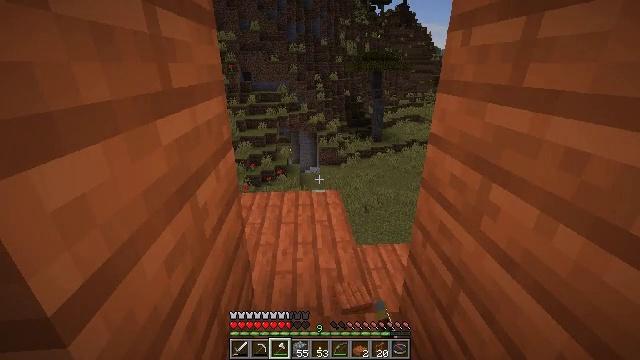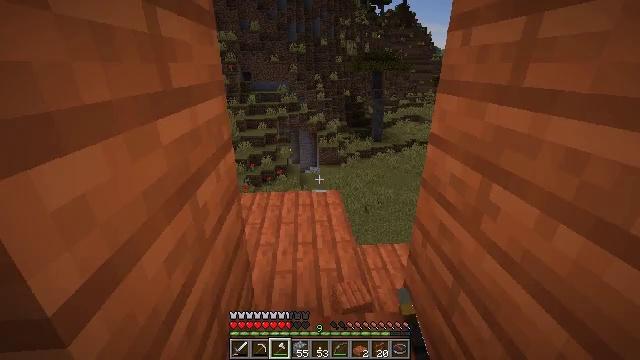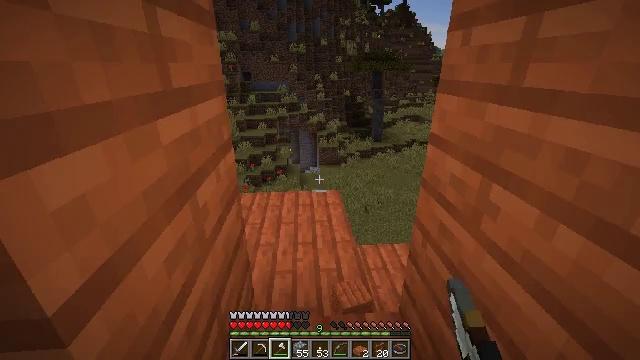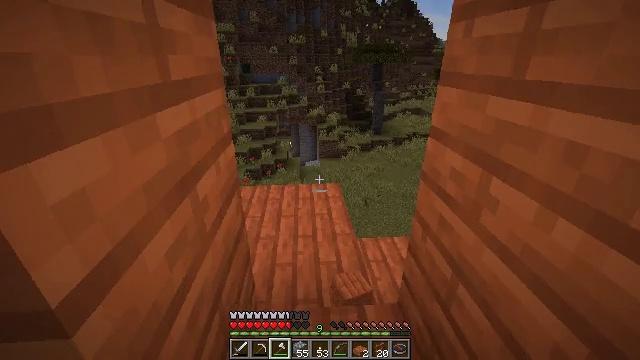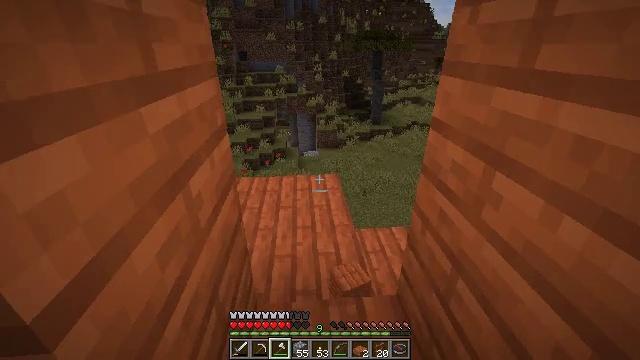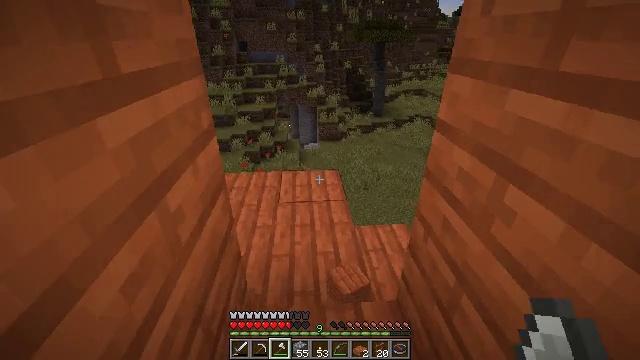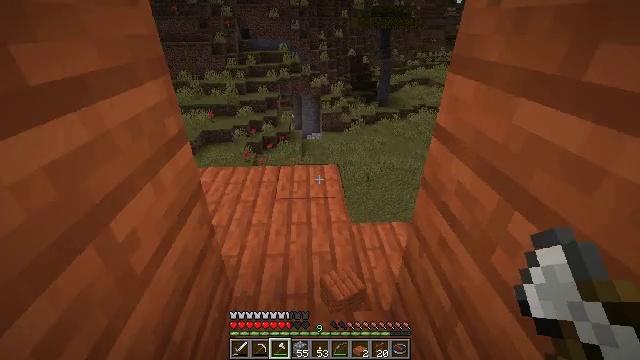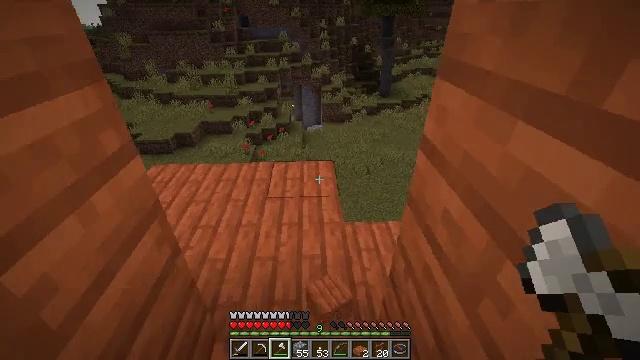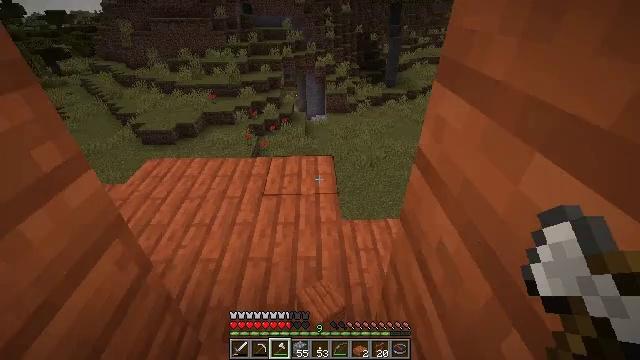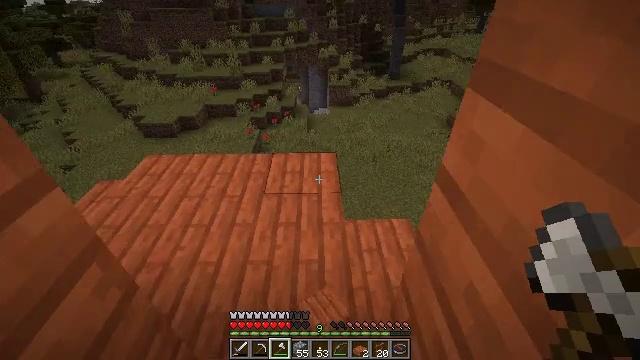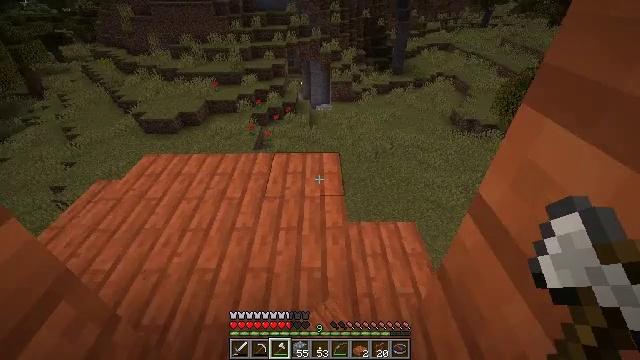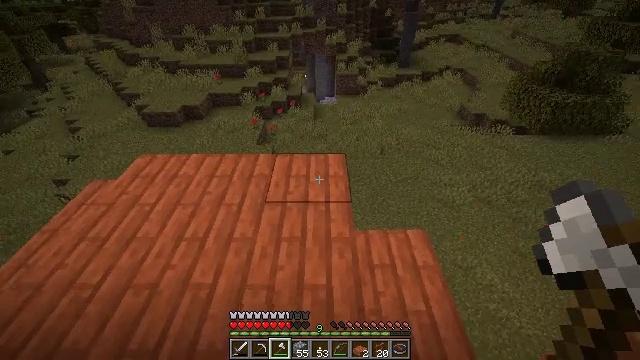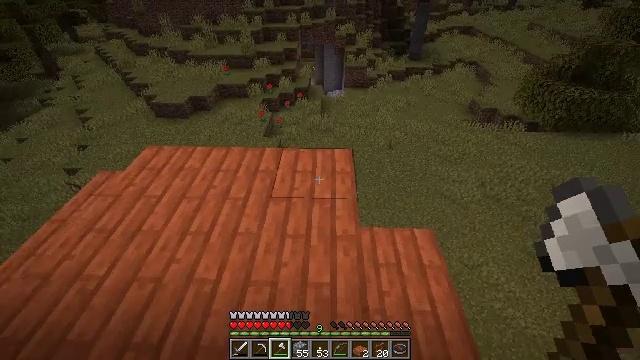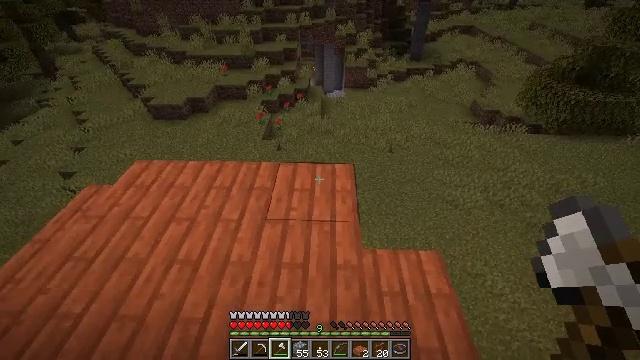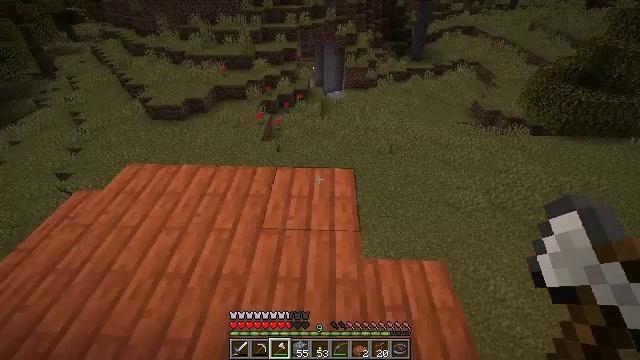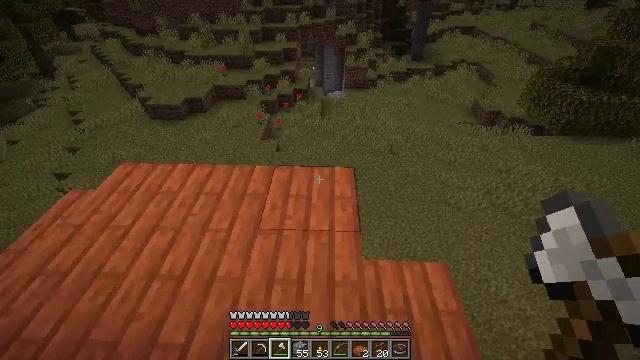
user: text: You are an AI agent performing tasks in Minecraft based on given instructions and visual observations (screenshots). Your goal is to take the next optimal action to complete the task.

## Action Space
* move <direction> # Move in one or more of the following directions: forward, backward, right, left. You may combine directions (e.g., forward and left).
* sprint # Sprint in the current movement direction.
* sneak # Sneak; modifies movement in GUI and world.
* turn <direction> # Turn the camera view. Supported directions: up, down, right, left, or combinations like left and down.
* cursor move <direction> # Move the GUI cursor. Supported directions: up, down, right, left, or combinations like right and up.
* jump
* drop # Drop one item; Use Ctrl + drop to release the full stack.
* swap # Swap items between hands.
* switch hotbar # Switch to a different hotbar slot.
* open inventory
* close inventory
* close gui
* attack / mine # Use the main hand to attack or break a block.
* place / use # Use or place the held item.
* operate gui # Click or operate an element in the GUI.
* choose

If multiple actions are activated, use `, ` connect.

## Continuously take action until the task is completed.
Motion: motion action
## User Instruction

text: Mine the acacia slab.
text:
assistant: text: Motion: no_op
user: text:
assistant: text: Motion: no_op
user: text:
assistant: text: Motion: turn down
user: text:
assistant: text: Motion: move forward, turn down
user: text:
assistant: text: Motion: move forward and move right, turn down
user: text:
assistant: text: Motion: move forward and move right, turn down
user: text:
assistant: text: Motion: move forward and move right, turn down
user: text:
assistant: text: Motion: move forward and move right, turn left and down
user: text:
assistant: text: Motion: move forward and move right, turn down
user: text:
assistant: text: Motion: move forward, turn down
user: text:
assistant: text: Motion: move forward, turn left and down
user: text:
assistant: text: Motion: move forward, turn left and down
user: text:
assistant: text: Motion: move forward
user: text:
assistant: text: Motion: no_op
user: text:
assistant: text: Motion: no_op
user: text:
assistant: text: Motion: no_op
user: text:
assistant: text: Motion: no_op
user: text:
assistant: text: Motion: turn left and down
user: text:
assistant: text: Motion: turn left and down
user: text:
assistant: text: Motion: turn left and down
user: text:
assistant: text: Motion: turn left and down
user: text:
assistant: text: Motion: turn left and down
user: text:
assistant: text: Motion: turn left
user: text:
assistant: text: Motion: turn left and up
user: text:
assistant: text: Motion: turn left and up
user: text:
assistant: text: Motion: turn left
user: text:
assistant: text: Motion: turn left and down
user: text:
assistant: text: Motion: turn left and up
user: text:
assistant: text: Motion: turn left and up
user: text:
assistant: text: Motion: move back, turn left and up